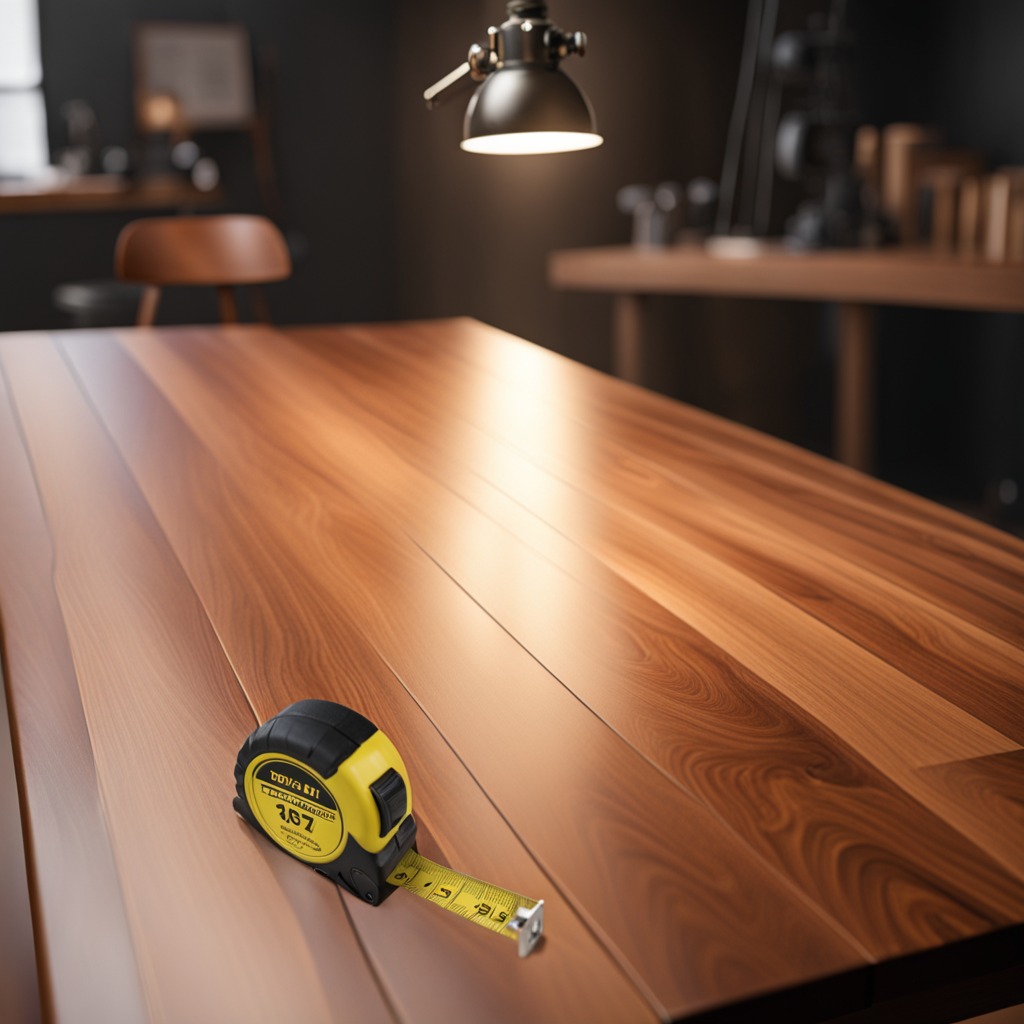
A measuring tape lies on the wooden table in the carpentry studio.